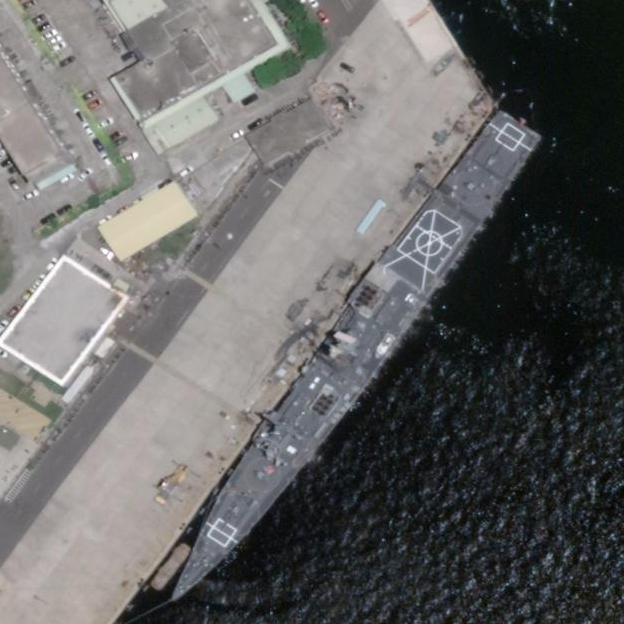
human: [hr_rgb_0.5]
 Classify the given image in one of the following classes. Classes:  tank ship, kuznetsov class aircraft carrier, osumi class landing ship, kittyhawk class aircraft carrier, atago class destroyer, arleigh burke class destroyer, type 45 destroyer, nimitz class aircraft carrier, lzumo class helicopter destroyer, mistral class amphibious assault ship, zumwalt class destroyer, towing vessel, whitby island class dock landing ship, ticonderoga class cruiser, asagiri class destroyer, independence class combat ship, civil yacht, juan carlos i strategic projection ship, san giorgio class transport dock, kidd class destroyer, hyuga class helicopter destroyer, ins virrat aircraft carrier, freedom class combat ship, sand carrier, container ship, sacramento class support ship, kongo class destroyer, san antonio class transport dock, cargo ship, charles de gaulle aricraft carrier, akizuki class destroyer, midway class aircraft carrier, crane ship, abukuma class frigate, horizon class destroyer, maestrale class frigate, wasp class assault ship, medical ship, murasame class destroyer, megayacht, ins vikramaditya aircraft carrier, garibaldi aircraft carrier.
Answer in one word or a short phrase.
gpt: Kidd class destroyer